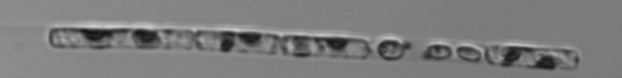
Label: Guinardia_delicatula_TAG_internal_parasite